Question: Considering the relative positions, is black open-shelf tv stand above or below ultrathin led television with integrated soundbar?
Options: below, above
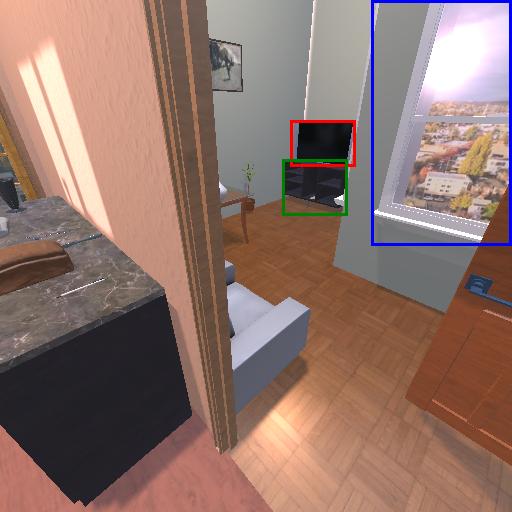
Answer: below